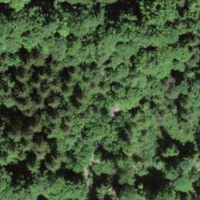
EUNIS habitat code: 44
Species observed at this site:
Salvia glutinosa